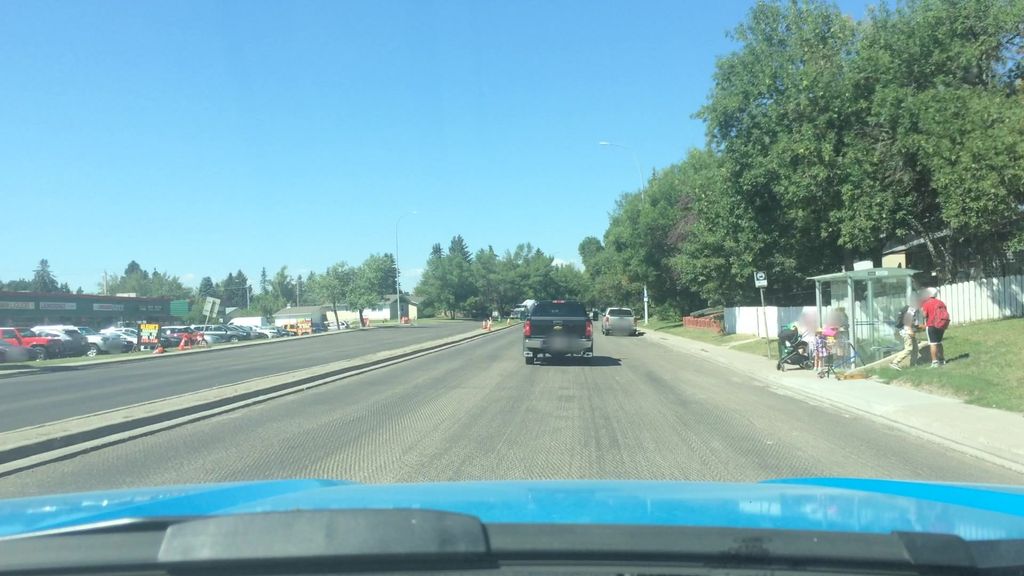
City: calgary